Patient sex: F
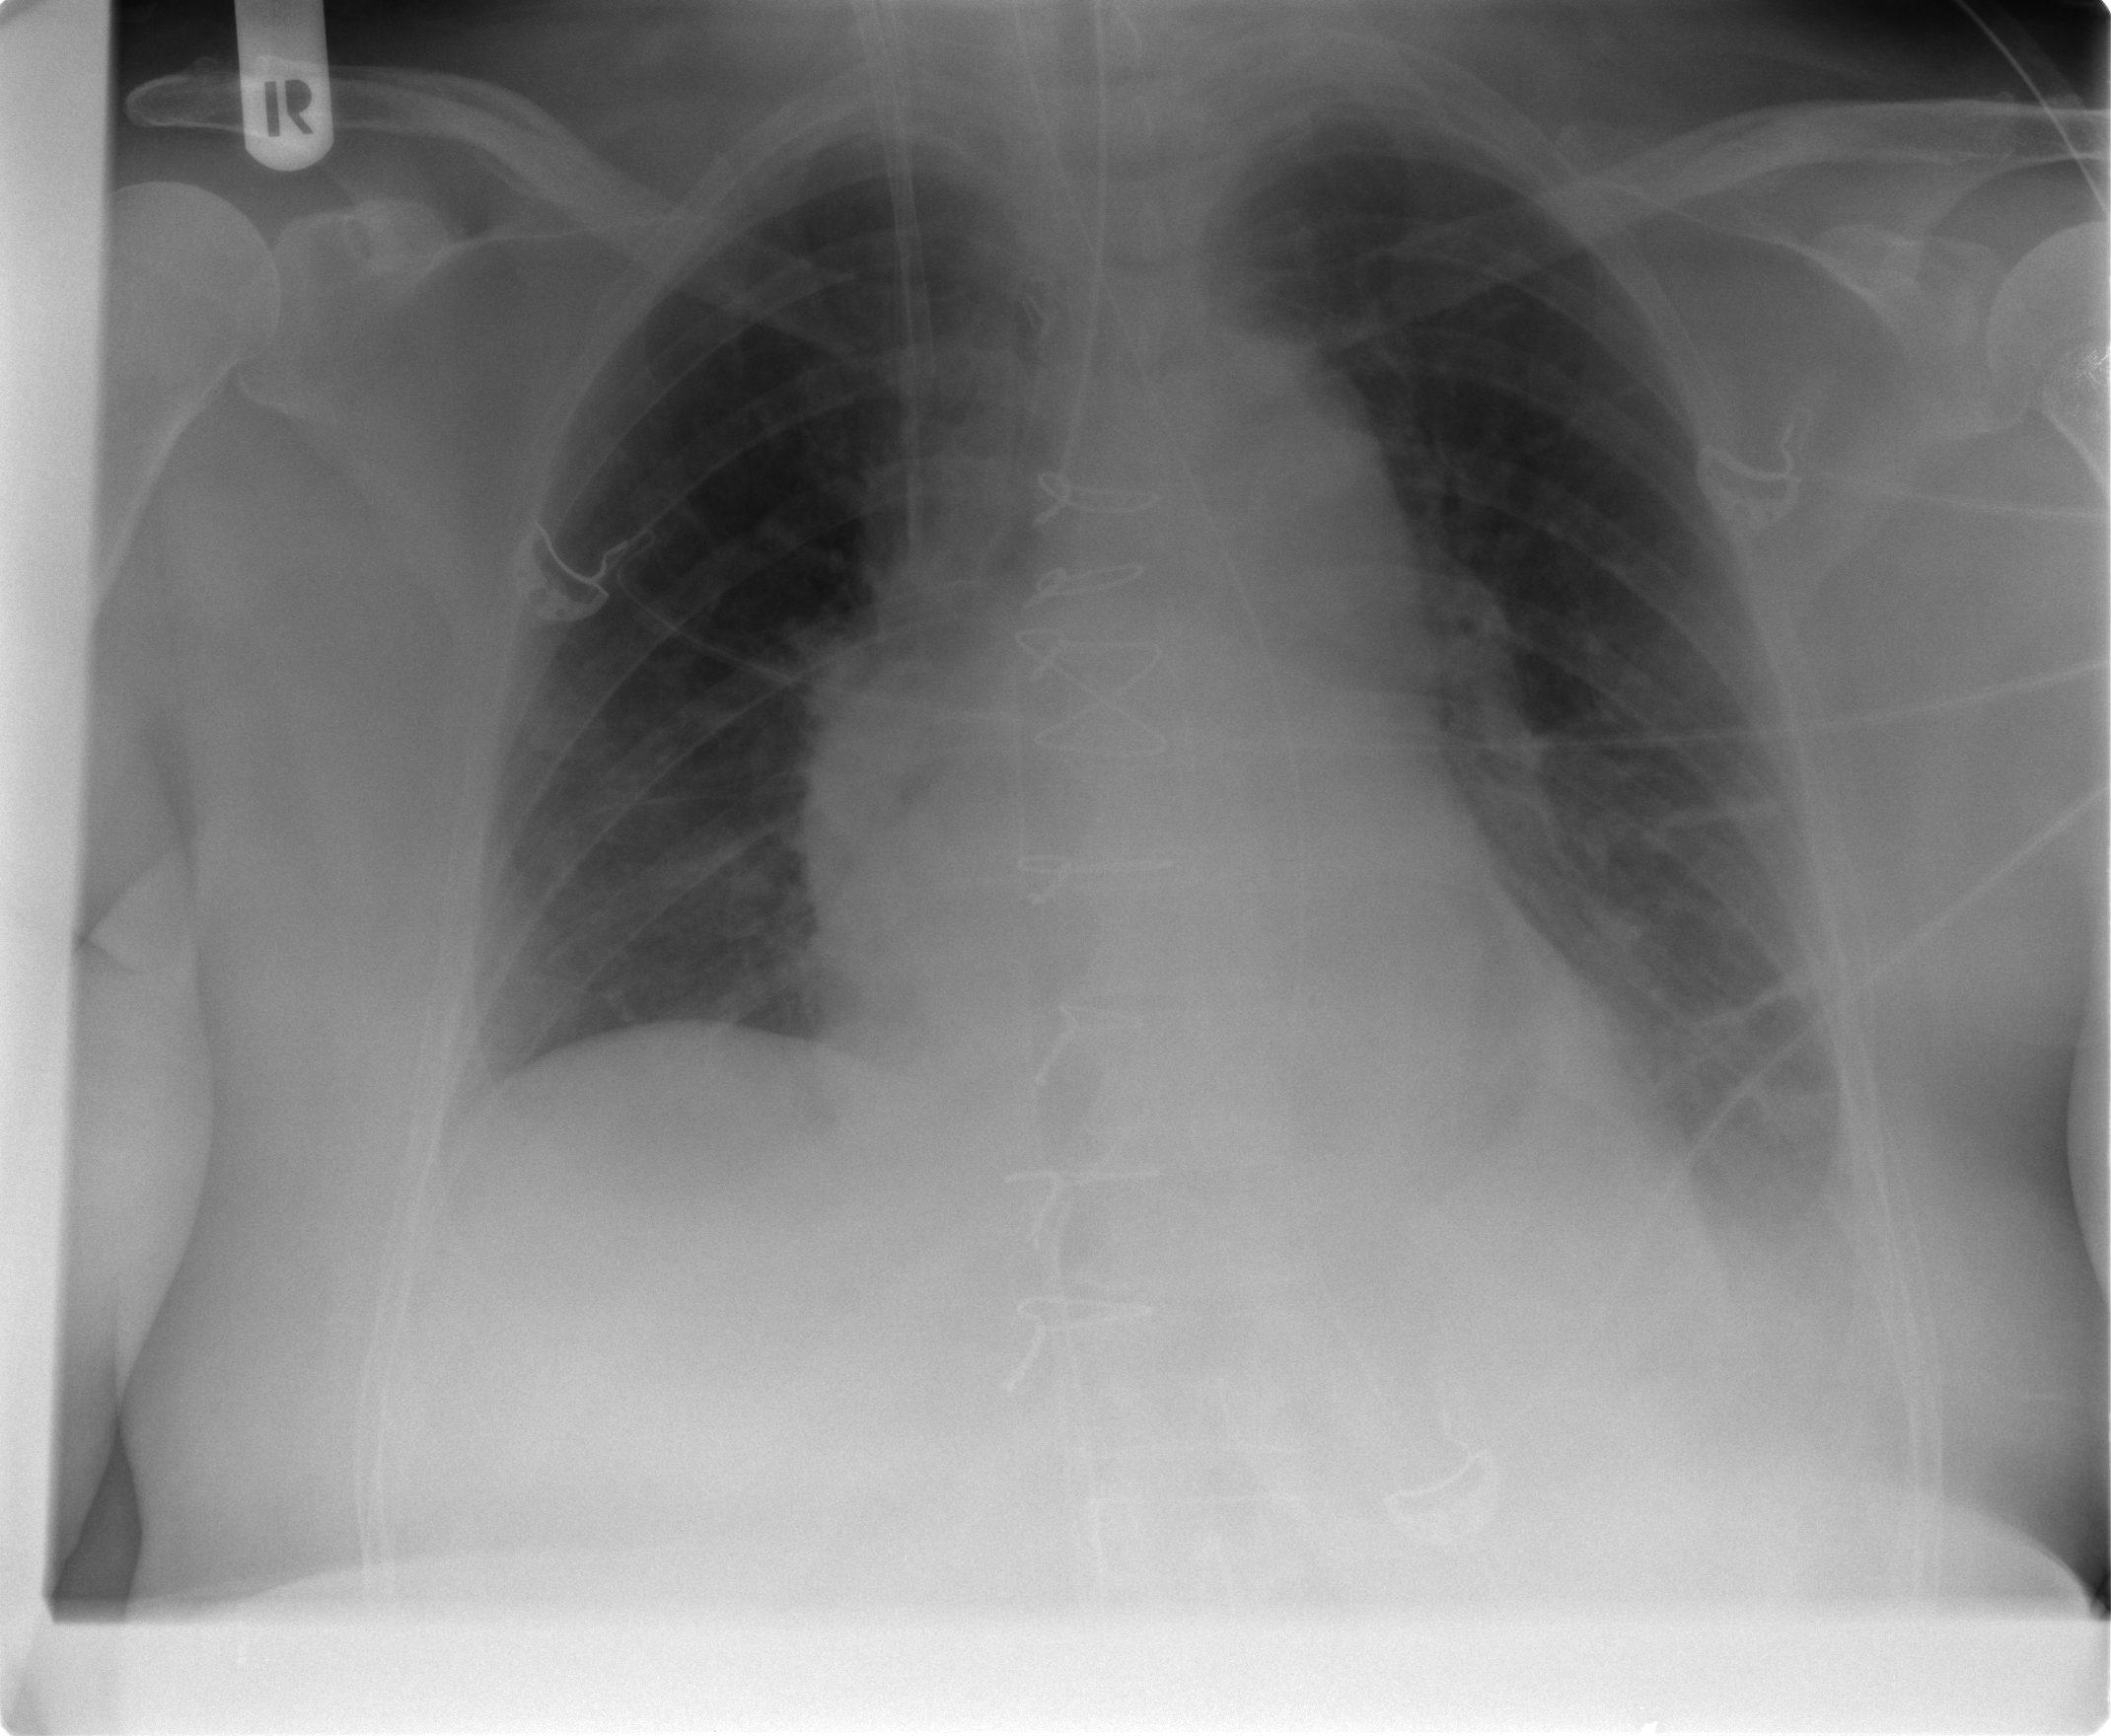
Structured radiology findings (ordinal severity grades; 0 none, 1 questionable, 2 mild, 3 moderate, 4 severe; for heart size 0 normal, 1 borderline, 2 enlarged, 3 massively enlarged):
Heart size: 2
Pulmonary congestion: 0
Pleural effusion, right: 0
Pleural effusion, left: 2
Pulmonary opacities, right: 0
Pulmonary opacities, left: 1
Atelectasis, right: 0
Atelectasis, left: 2